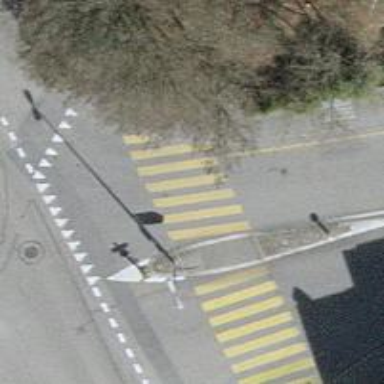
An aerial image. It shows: Zebra crossing with pedestrian island.